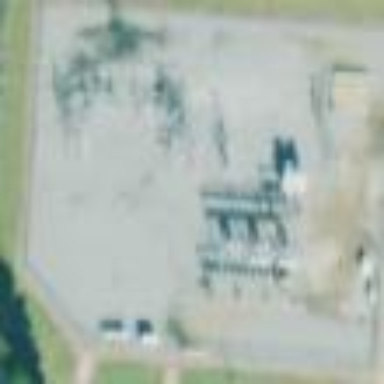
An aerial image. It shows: Distribution level power substation surrounded by fence.